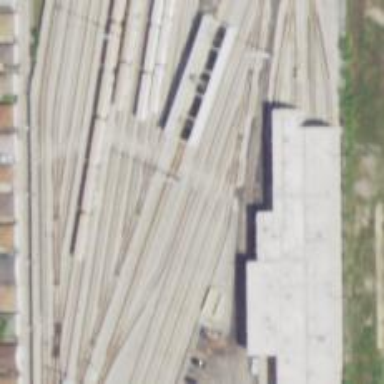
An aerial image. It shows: Electrified rail passing through service yard.